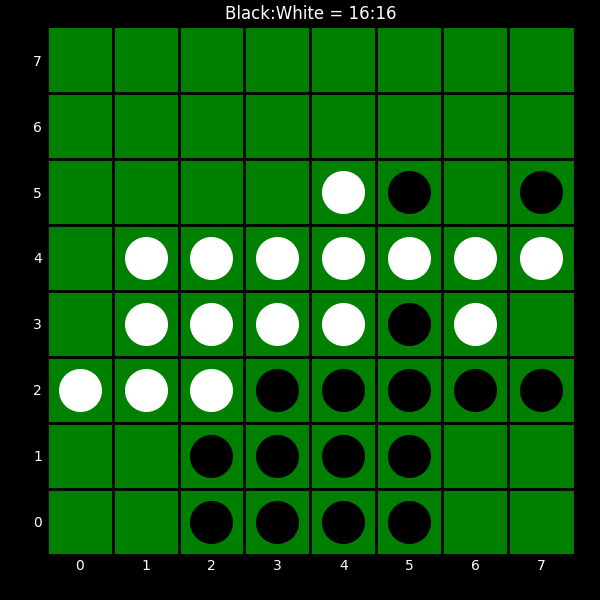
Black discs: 16
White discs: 16